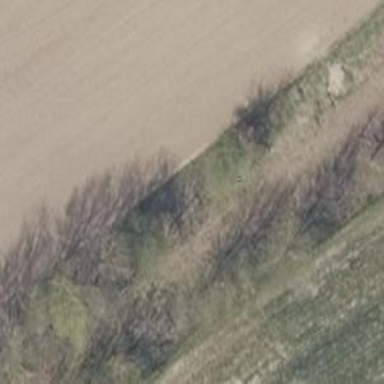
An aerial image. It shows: Row of deciduous broadleaved trees.